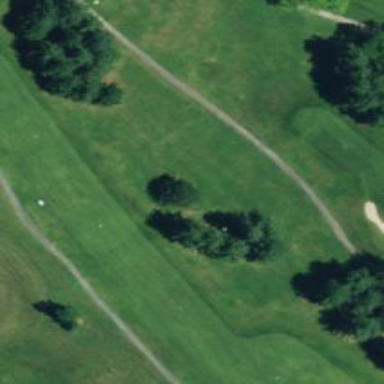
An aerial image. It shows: Golf cartpath that is also road path.